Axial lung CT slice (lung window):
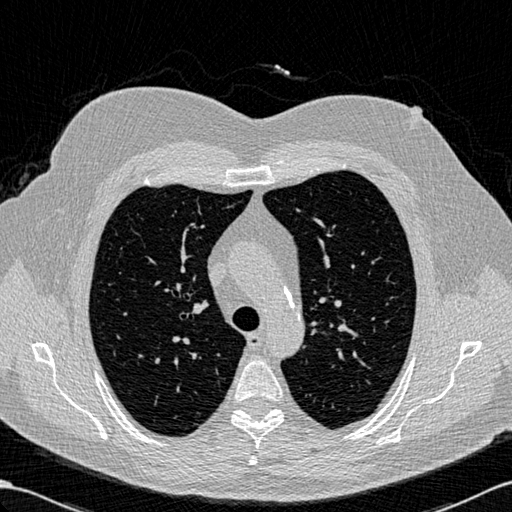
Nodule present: no